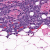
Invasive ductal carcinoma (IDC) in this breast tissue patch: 1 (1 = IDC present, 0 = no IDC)